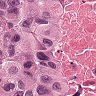
Metastatic tissue present: yes